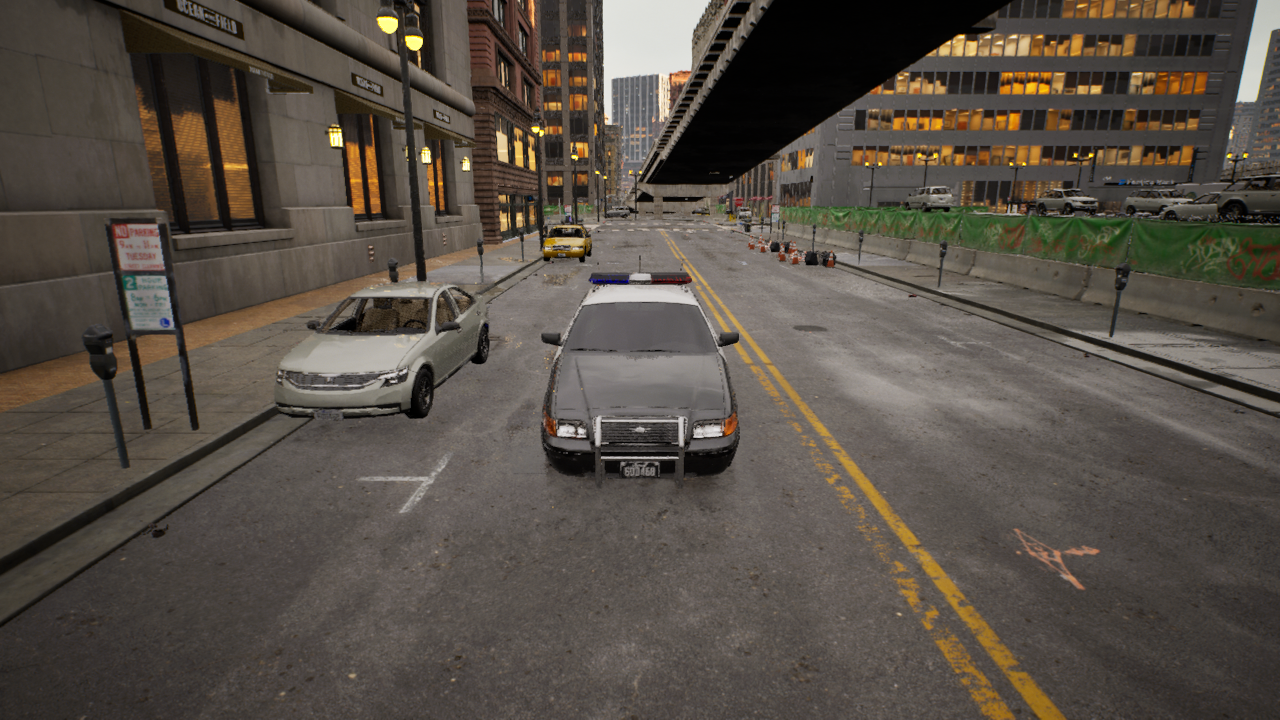
Venue: downtown
Lighting: golden hour
Vehicle rig: sedan